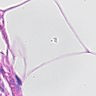
Metastatic tissue present: no